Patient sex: F
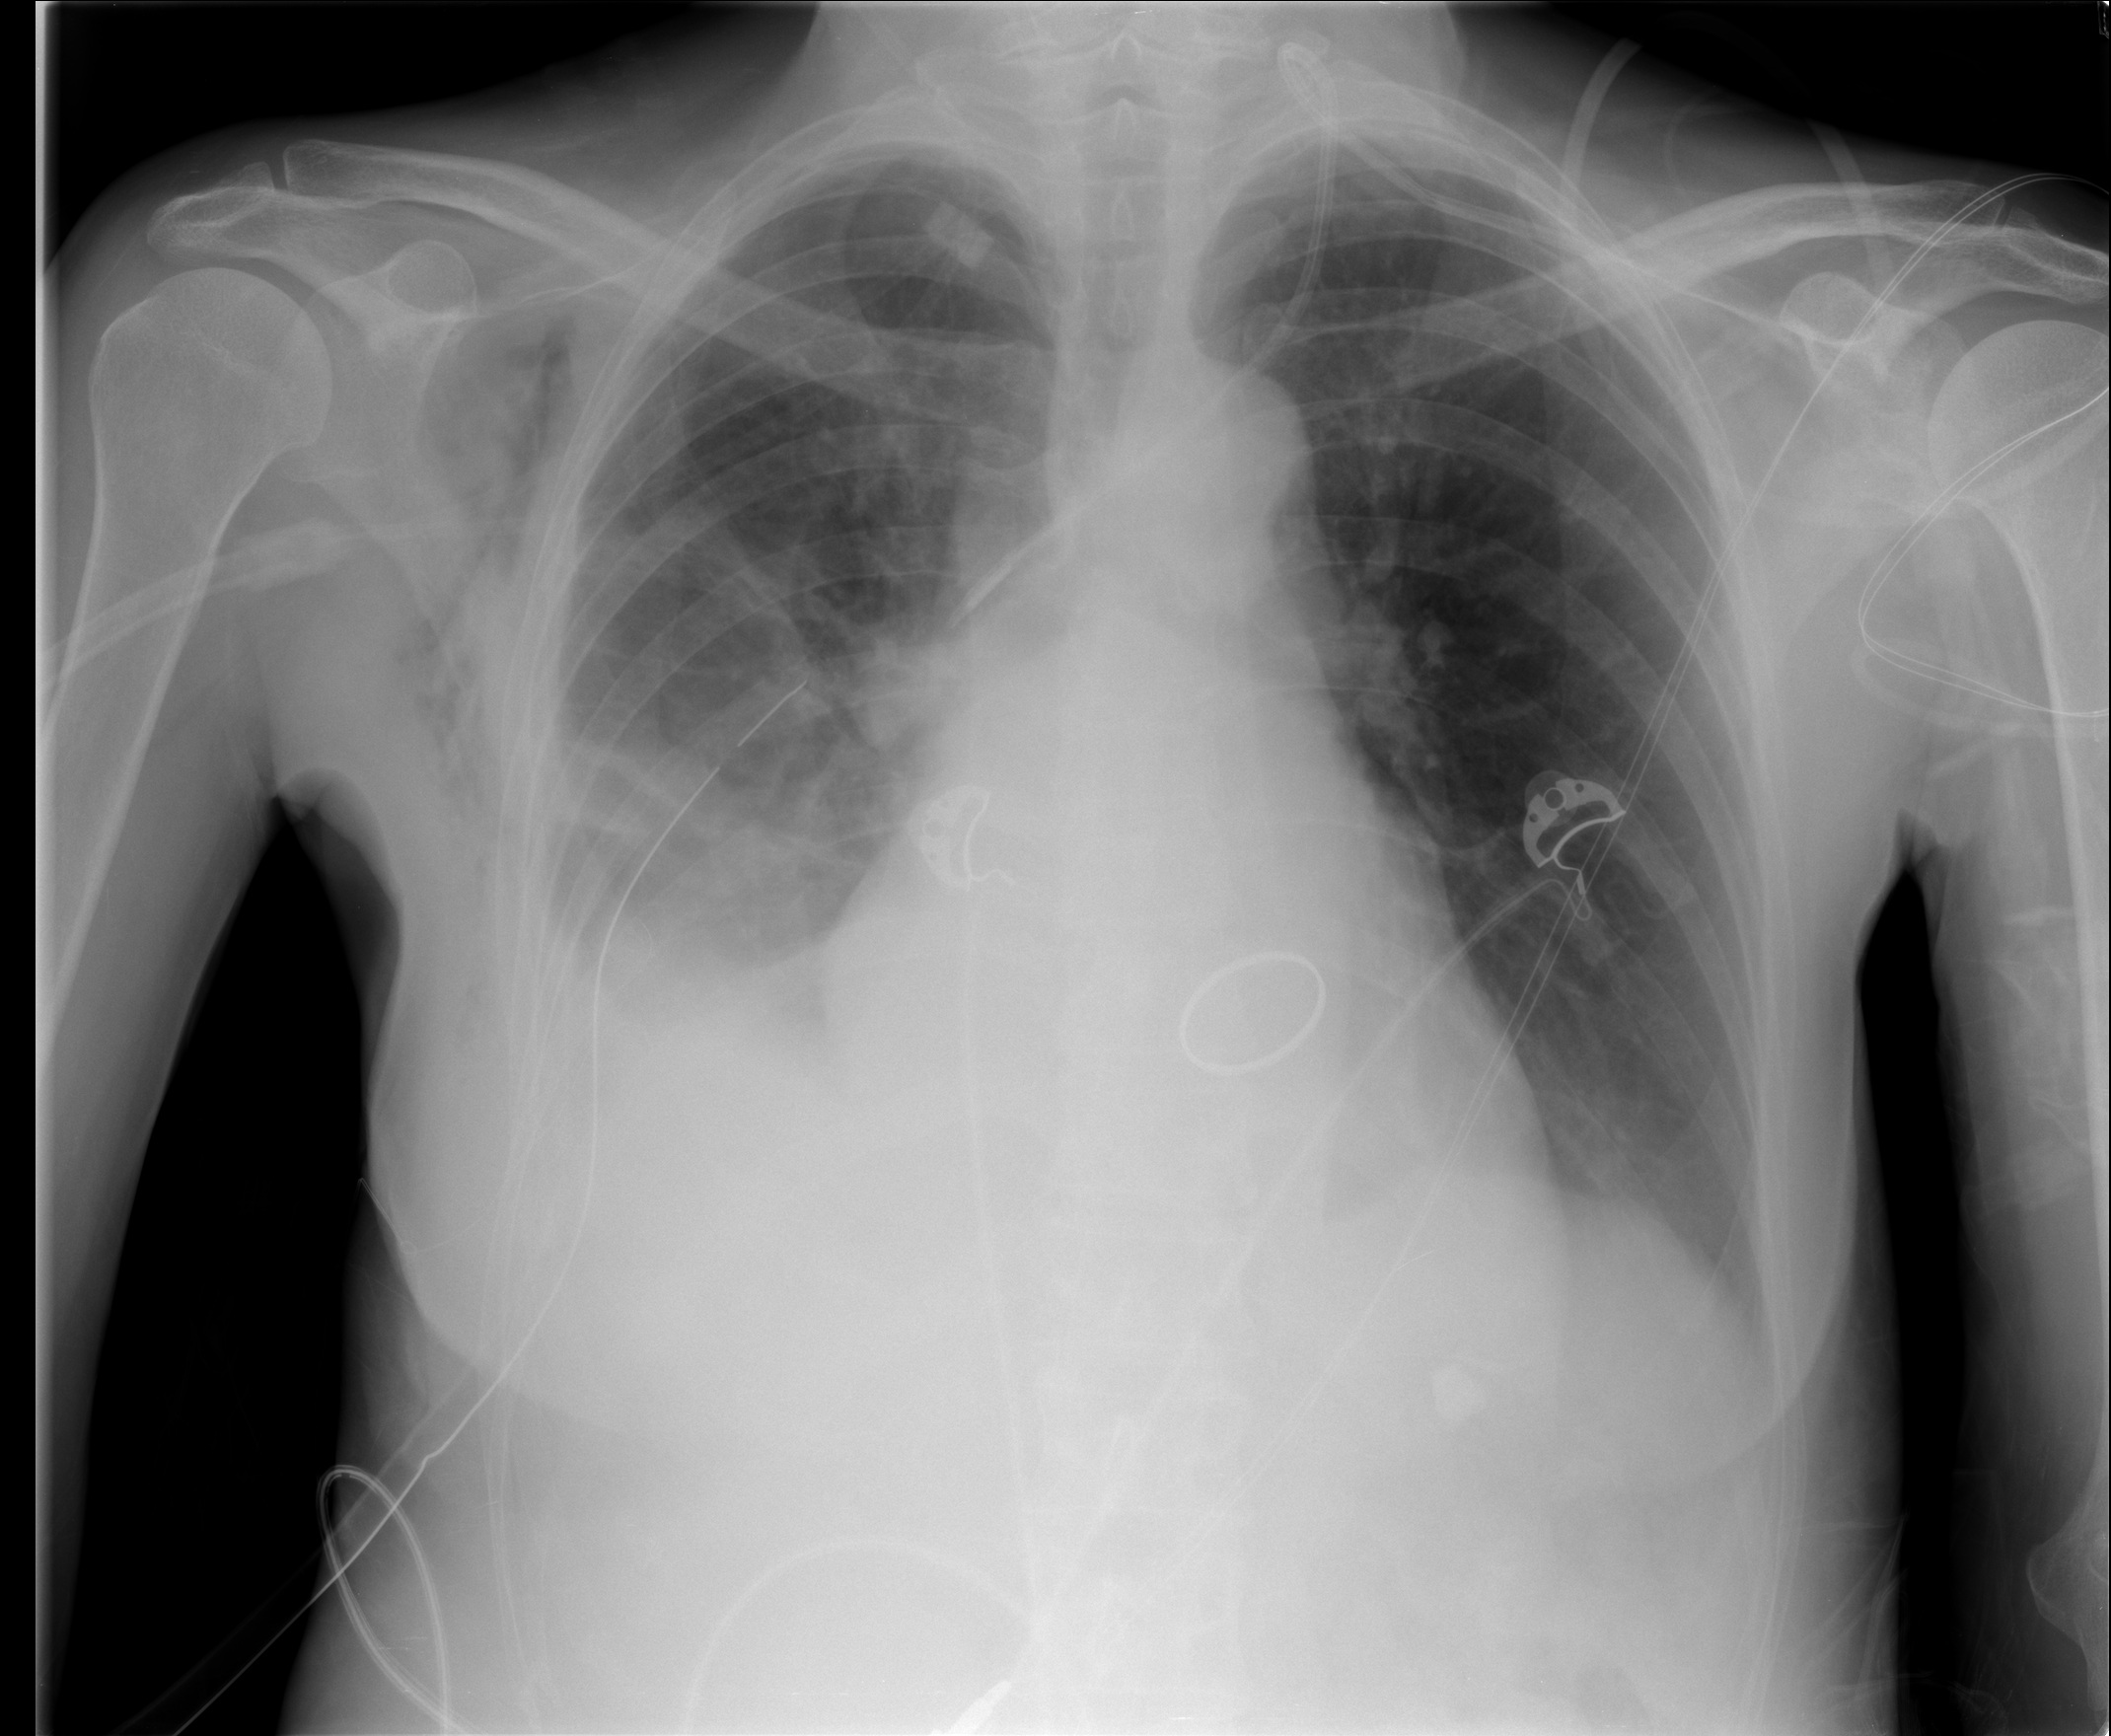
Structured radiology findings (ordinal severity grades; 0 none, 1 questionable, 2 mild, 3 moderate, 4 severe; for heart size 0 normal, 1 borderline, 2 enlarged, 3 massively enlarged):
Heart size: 2
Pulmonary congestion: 0
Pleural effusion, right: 3
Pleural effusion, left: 0
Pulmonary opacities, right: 1
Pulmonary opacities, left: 0
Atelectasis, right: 3
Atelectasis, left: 2